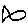
Label: fish